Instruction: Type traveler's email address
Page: traveler
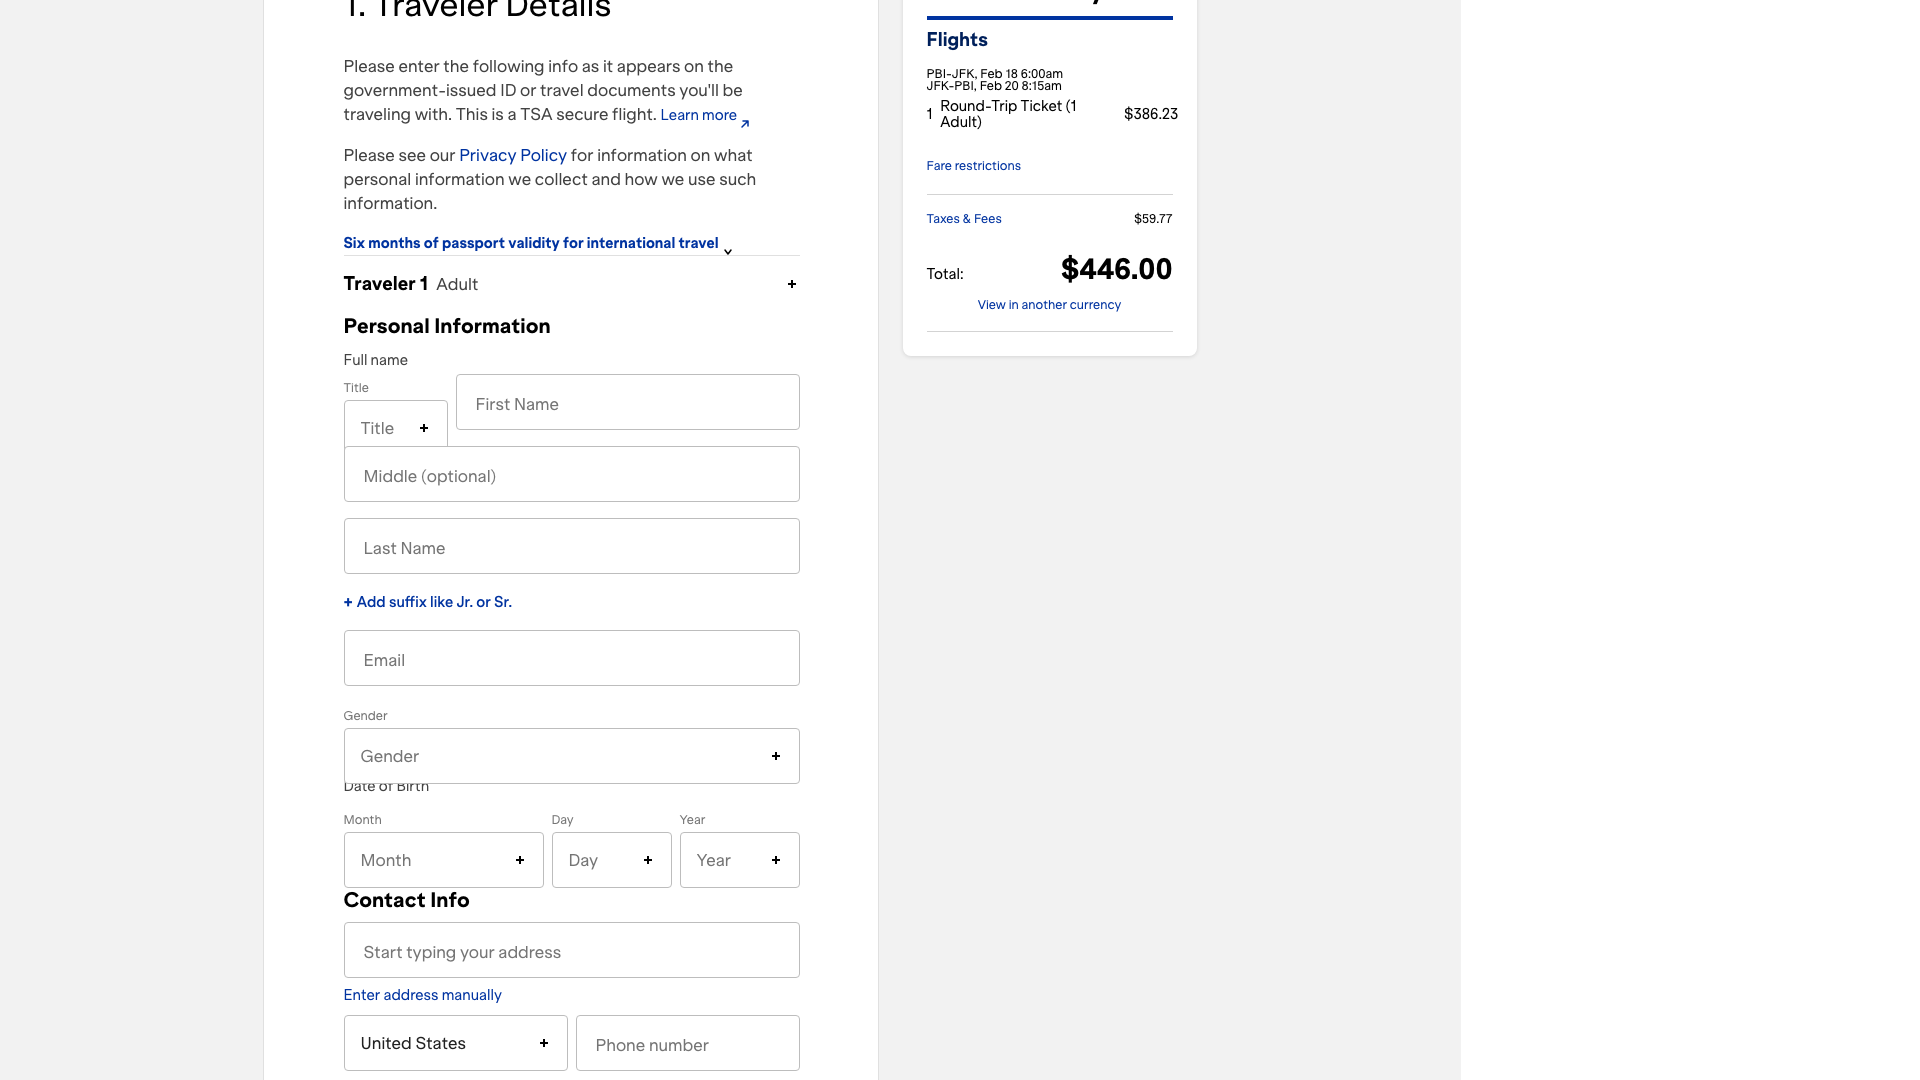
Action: type